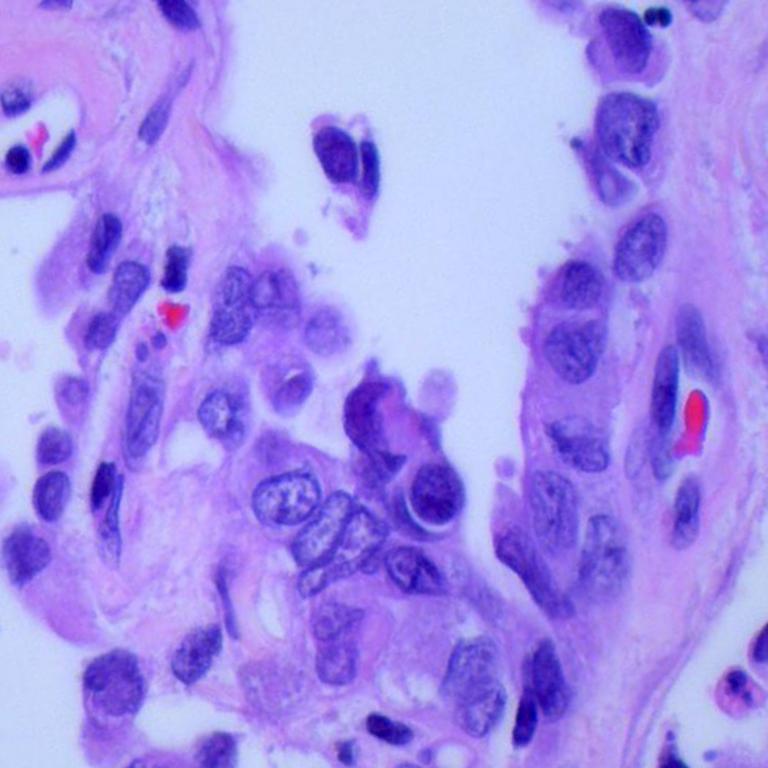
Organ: lung
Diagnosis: adenocarcinomas